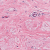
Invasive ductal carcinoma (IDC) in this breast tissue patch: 0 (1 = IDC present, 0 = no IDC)